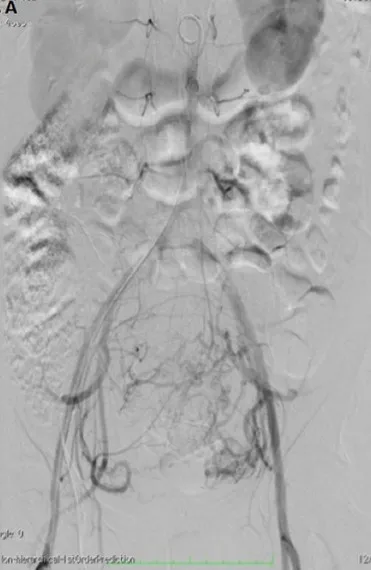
Angiography before embolization showing uterine hypervascularization.
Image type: radiology (ct)